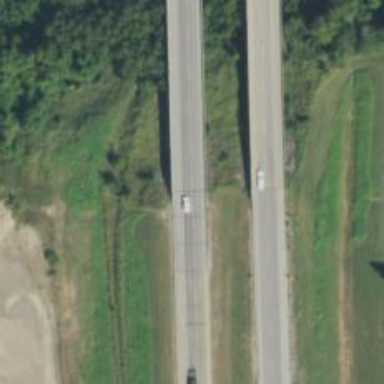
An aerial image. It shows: Beam bridge over trunk highway.